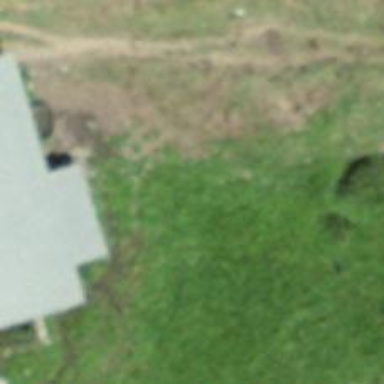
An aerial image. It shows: Isolated dwelling in remote location.